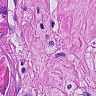
Metastatic tissue present: yes